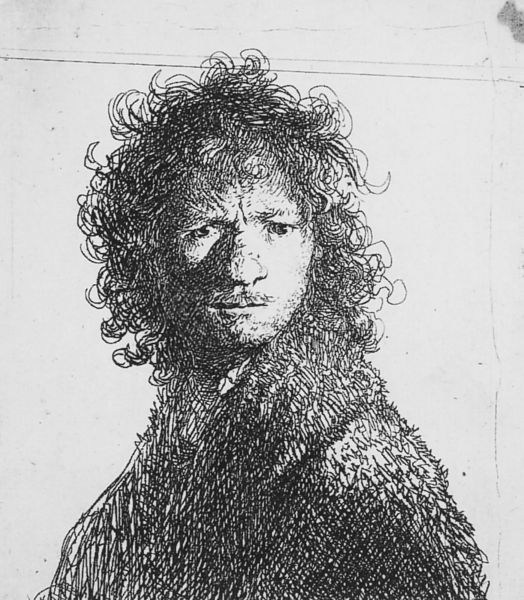
Titel: Selbstbildnis mit verärgertem Blick
Künstler: Harmensz van Rijn Rembrandt
Institution: London, British Museum
Schlagwörter: kopf, mann, schatten, mund, nase, schwarz, stirn, zeichnung, blick, bart, jung, schnurrbart, augen, falten, gesicht, pelz, rembrandt, portrait, porträt, haare, halbfigur, mantel, locken, schnell, studie, grafik, graphik, linien, wild, karikatur, ernst, maler, mimik, junge, selbstporträt, striche, schwarzweiss, schraffur, radierung, künstler, lockig, dreiviertel, verkniffen, strich, wirr, bleistift, selbstportät, portät, skeptisch, oberlippenbart, kupferstich, schwarz/weiß, selbst, stutzen, fraphik, mimikstudie, stutzig